Field crop: maize
Growth stage: 1
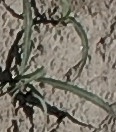
Species: sorghum